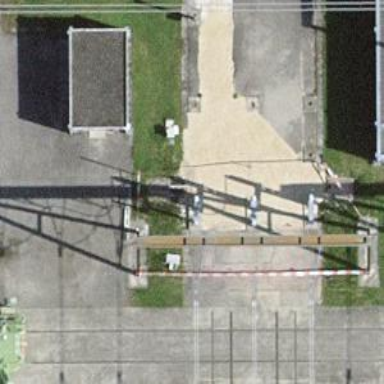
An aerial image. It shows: Insulator used in power systems.